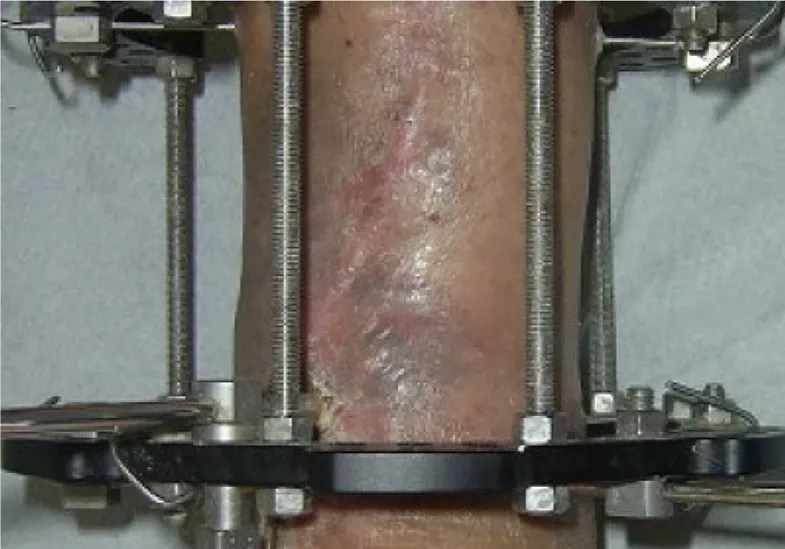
Clinical picture showing the soft tissue defect healed at 6 months after the Papineau technique.
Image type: medical_photograph (skin_photograph)